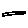
Label: line